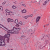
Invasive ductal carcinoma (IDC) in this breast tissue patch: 1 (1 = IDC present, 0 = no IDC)